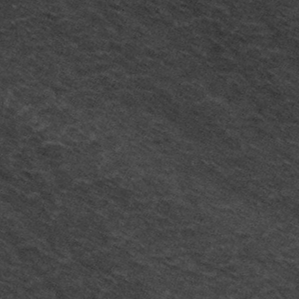
Label: frost